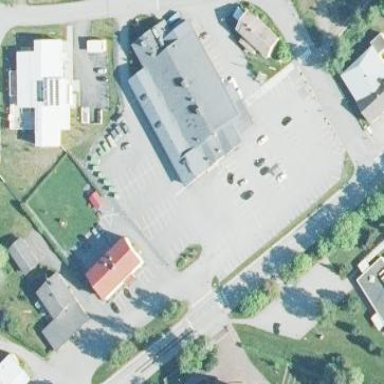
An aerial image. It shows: Supermarket building.